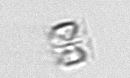
Label: Bacillariophyceae_morphotype1